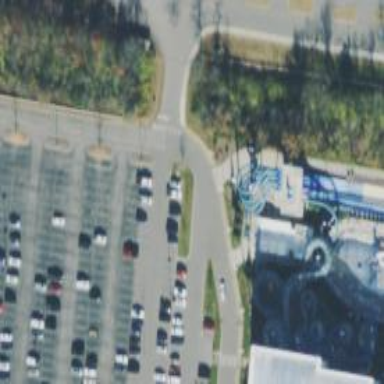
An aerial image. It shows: Water slide attraction.